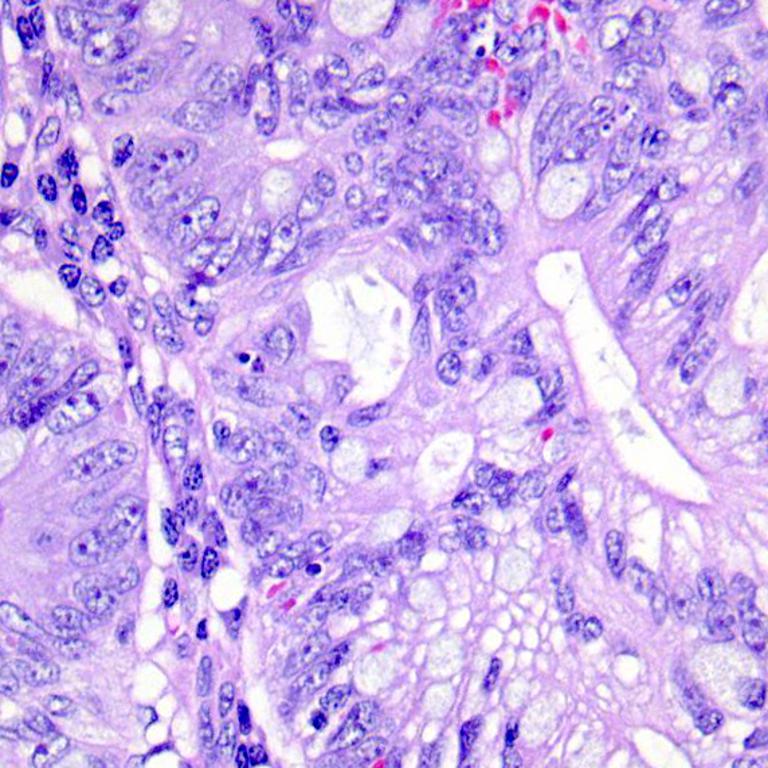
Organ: colon
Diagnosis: adenocarcinomas